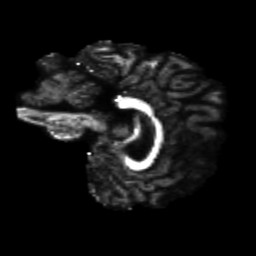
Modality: FA
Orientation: sagittal
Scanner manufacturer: siemens
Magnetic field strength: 3 T
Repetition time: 4.16 s
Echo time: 0.0806 s